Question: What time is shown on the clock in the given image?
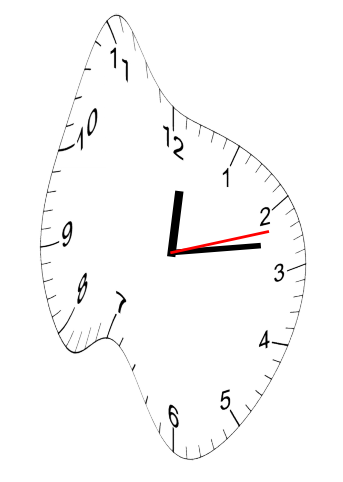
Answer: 12:13:12